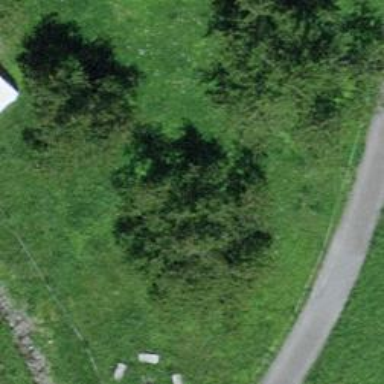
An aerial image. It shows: Broadleaved tree in natural setting.